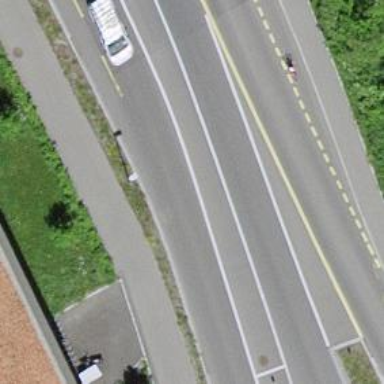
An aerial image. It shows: Secondary road with asphalt surface. There is designated lane for cyclists on the left side.